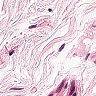
Metastatic tissue present: no